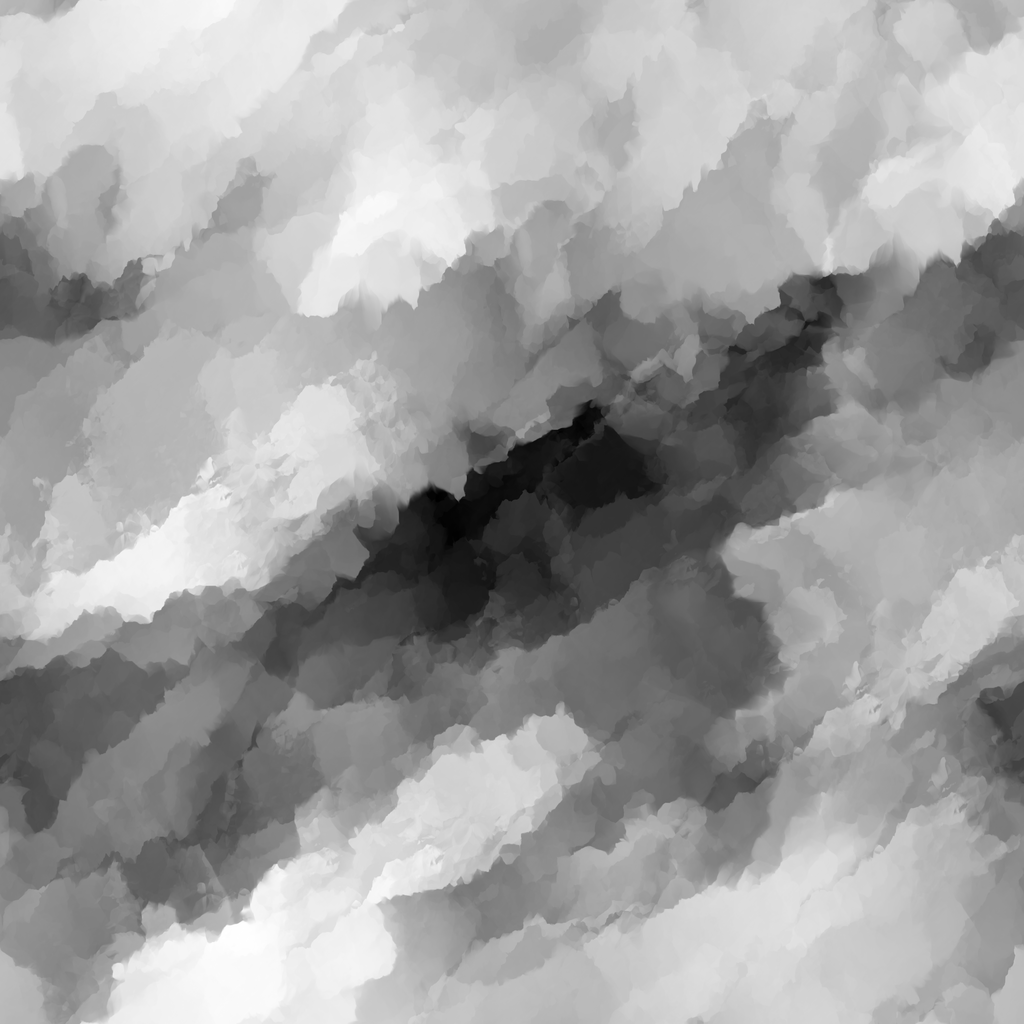
Texture map type: Displacement